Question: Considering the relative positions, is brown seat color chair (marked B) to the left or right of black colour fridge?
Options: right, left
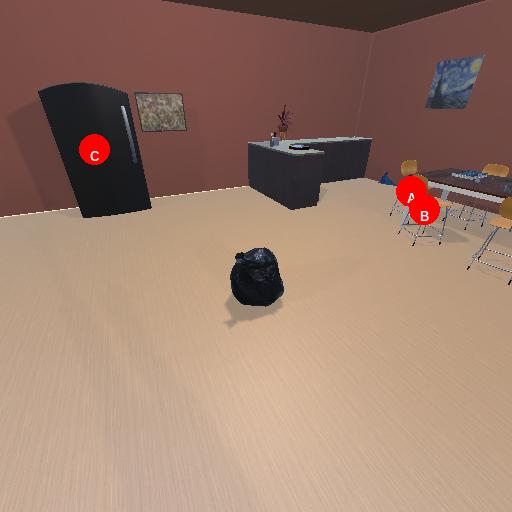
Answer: right